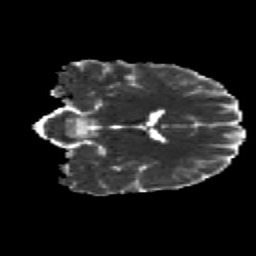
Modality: MD
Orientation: coronal
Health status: healthy
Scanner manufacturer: siemens
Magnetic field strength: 3 T
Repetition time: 12 s
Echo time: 0.092 s